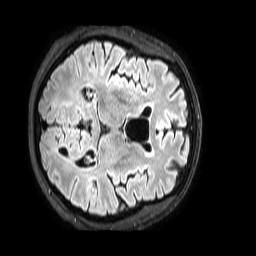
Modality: FLAIR
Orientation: axial
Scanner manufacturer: philips
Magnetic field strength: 3 T
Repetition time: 4.8 s
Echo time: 0.2858 s